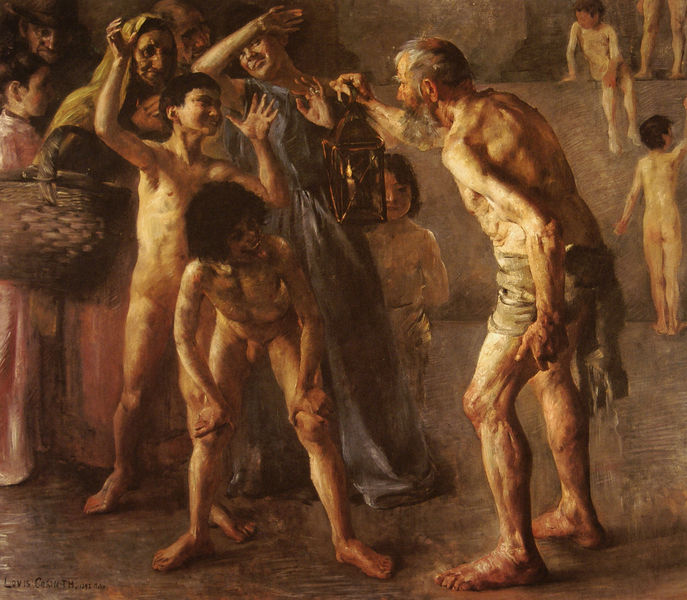
Titel: Diogenes
Künstler: Lovis Corinth
Standort: Regensburg
Institution: Museum Ostdeutsche Galerie
Schlagwörter: akt, blau, dunkel, gemälde, gruppe, hand, haut, körper, lendenschurz, mann, nackt, nackter, schurz, akte, frauen, menschen, sitzen, bewegung, braun, frau, geste, grau, hell, hintergrund, hut, jahrhundertwende, kleid, kleider, lampe, laterne, licht, männer, ohr, profil, rücken, schwarz, szene, tuch, gespräch, malerei, alt, bart, jung, alte, arm, arme, falten, stehen, vollbart, gesten, hände, signatur, boden, haare, realismus, gewänder, kind, leuchte, locken, rosa, kinder, beine, dutt, füße, alter mann, jungen, knaben, moderne, mauer, treppe, kopftuch, muskeln, faltig, kerze, mimik, korb, stufe, stufen, nackte, junge, knie, zeigen, hoch, leuchten, lachen, spiel, barfuss, penis, corinth, lovis, lovis corinth, alter, ausgemergelt, auslachen, blenden, bücken, diogenes, flamme, greis, lumpen, philosoph, unbekleidet, weidenkorb, gestus, beugen, muskel, zunge, bettler, alte frau, oma, biblisch, gestreckt, klettern, spaß, verismus, fraune, abwehren, winken, genital, rotterdam, verhandeln, finnland, gelächter, trappe, ecce homo, angezogen, verspotten, sauna, bloss, lateren, chronos, caravagio, korg, bodden, entgegetreten, wasn, afasfa, asfsadasf, lästernd